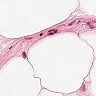
Metastatic tissue present: no